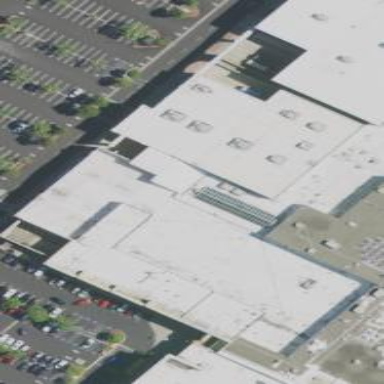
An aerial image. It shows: Building.